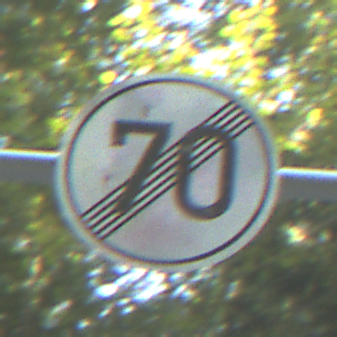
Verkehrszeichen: EndeGeschwindigkeit70
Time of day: MorningAfternoon
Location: Outdoor (Nature)
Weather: Clear
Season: NotSpecified
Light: Natural